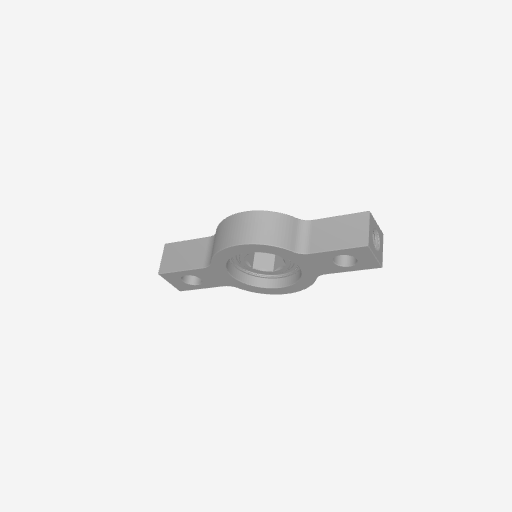
Part: Side2Post1PillowBlock8RID